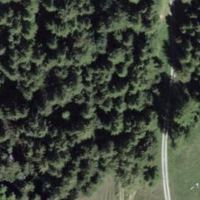
EUNIS habitat code: 43
Species observed at this site:
Cervus elaphus
Lathyrus pratensis
Capreolus capreolus